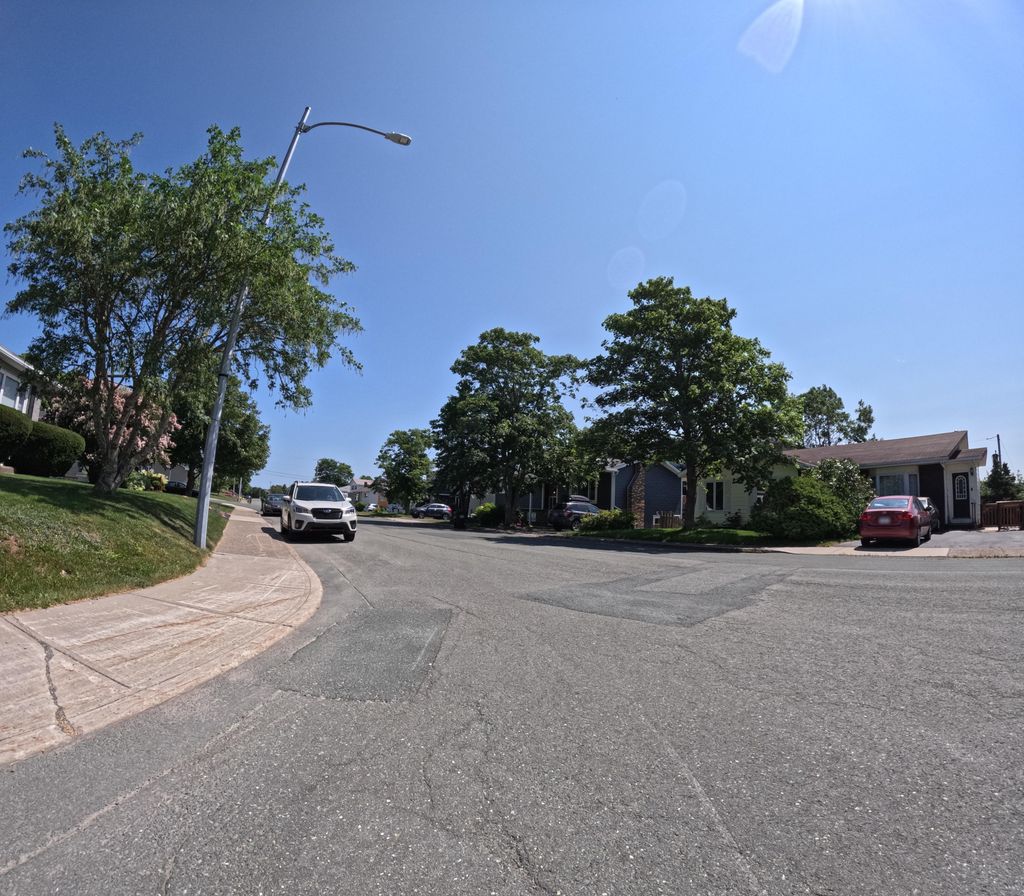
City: st_johns